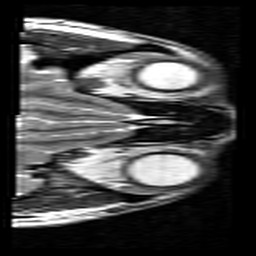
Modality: T2w
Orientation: axial
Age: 35
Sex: female
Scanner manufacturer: siemens
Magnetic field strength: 3 T
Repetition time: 7 s
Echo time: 0.085 s